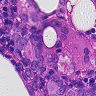
Metastatic tissue present: yes